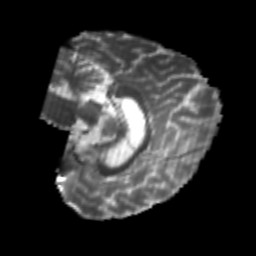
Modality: T2w
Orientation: sagittal
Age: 24
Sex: male
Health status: healthy
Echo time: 0.074 s